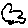
Label: cloud